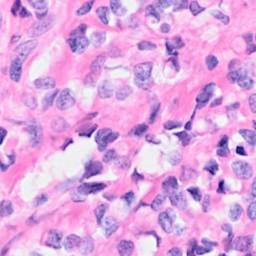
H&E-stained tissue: Breast